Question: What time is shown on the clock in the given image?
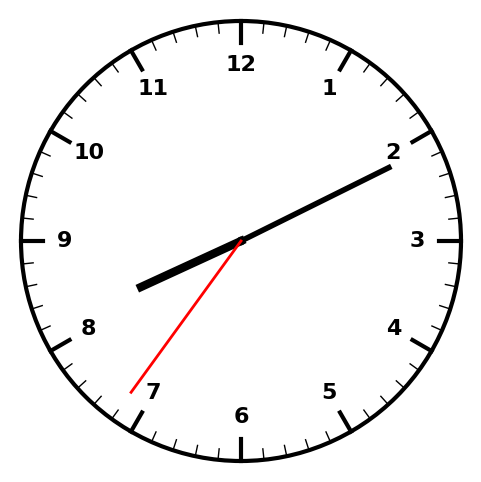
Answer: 08:10:36